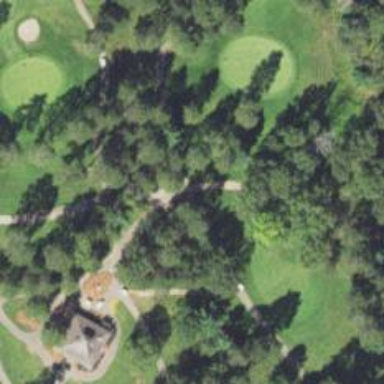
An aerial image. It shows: Path designated for golf carts.